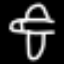
Label: airplane